Question: I can't seem to figure out why this happens:

I can't find an error, i tried many solutions but they didn't solve the problem. Plz help
'''
body {
margin: 0;
padding: 0;
}
.logo {
margin: 0;
padding: 0;
}
ul {
list-style-type: none;
margin: 0;
padding: 0;
overflow: hidden;
background-color: #000;
}
li {
float: left;
}
li a {
display: block;
color: white;
text-align: center;
padding: 14px 16px;
text-decoration: none;
}
li a:hover {
background-color: #111;
}
.active {
background-color: #222;
}
'''
'''
<a href="index.html" class="logo">
<img src="img/logo.png" width=400em height=150em></img>
</a>
<div>
<ul>
<li><a class="active" href="index.html">Home</a></li>
<li><a href="about.html">About</a></li>
</ul>
</div>
'''
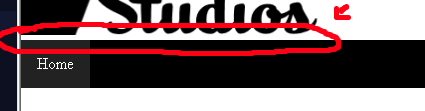
Answer: Added 'display: block;' on the image ...
'''
body {
margin: 0;
padding: 0;
}
.logo {
margin: 0;
padding: 0;
}
.logo img {
display: block;
}
ul {
list-style-type: none;
margin: 0;
padding: 0;
overflow: hidden;
background-color: #000;
}
li {
float: left;
}
li a {
display: block;
color: white;
text-align: center;
padding: 14px 16px;
text-decoration: none;
}
li a:hover {
background-color: #111;
}
.active {
background-color: #222;
}
'''
'''
<!DOCTYPE HTML>
<html>
<head>
<title></title>
<meta charset="utf-8" />
<link rel="stylesheet" href="css.css" />
<link href='https://fonts.googleapis.com/css?family=Roboto+Condensed:400,400italic' rel='stylesheet' type='text/css'>
</head>
<body>
<a href="index.html" class="logo">
<img src="img/logo.png" width="400em" height="150em">
</a>
<div>
<ul>
<li><a class="active" href="index.html">Home</a>
</li>
<li><a href="about.html">About</a>
</li>
</ul>
</div>
</body>
</html>
'''